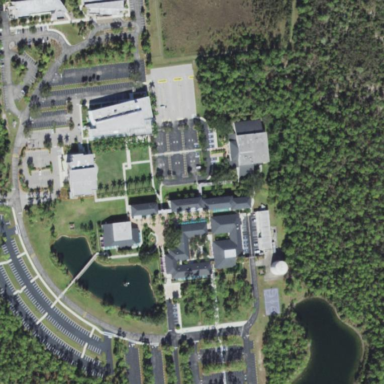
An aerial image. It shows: College.